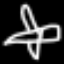
Label: airplane